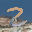
Label: 2